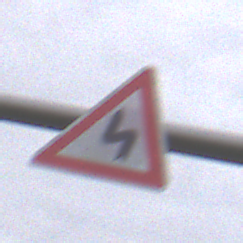
Verkehrszeichen: DoppelkurveZunaechstLinks
Umgebung: Outdoor, Suburban
Tageszeit: Midday
Wetter: Overcast
Licht: Natural
Jahreszeit: NotSpecified
Kontrast: LowContrast